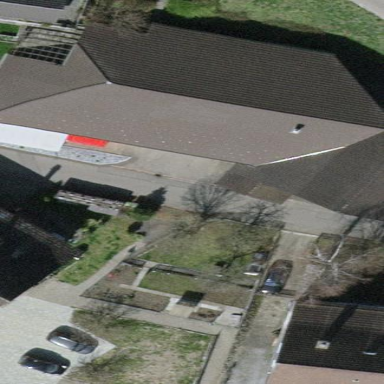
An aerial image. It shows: Terrace building.